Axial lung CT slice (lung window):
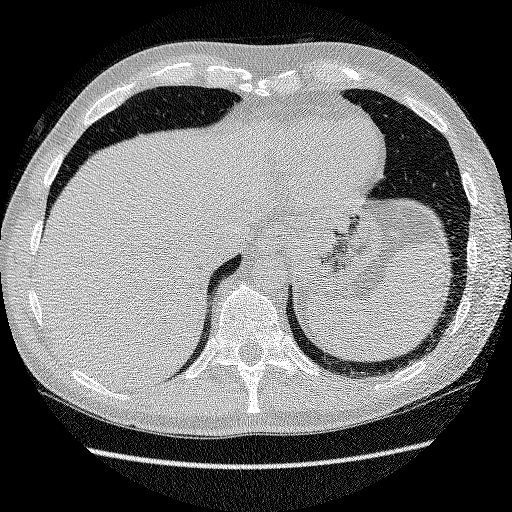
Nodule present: no